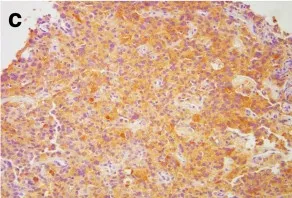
Photomicrographs of the surgical specimen of the sellar tumor showing diffuse cell arrangement with mild variation in size but without atypism or mitosis of the nucleus. Immunohistochemical staining for anti-thyroid-stimulating hormone-beta.
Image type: pathology (immunostaining)